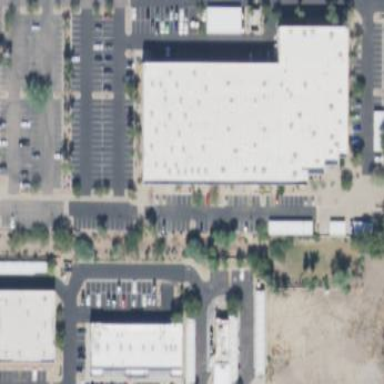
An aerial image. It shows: Industrial building.